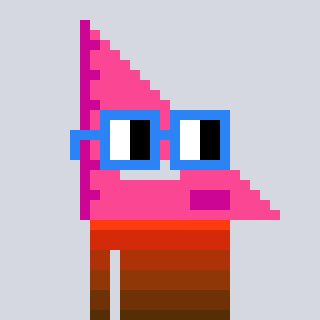
a pixel art character with square blue glasses, a squadron ruler-shaped head and a foggrey-colored body on a cool background